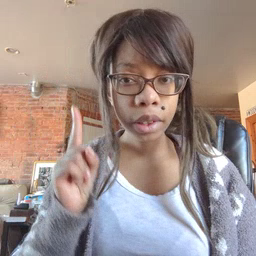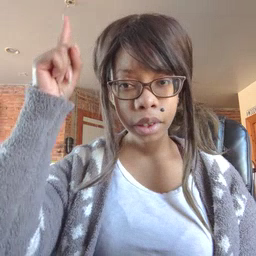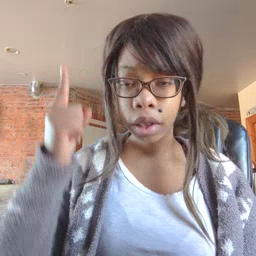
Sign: up